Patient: sex F, age 66
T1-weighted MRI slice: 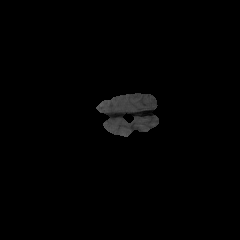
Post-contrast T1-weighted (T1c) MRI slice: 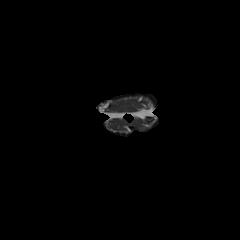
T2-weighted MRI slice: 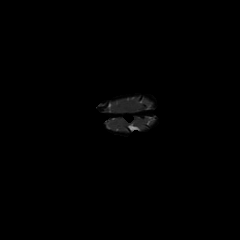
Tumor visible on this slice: no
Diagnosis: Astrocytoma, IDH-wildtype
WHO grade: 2